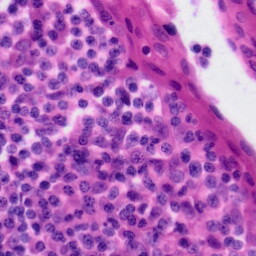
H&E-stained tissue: Tonsil